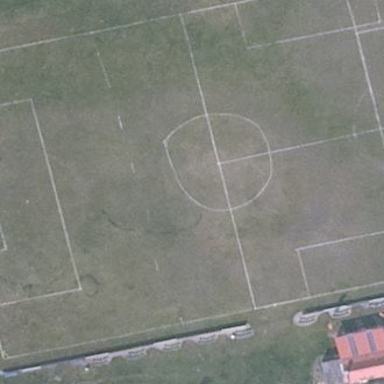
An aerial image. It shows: Soccer pitch designated for leisure and sports activities.